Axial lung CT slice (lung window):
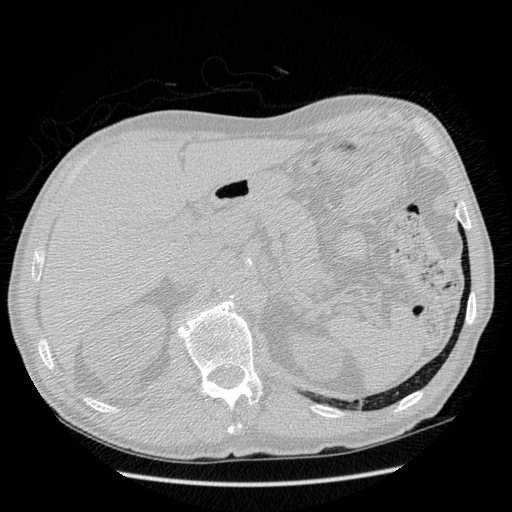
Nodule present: no